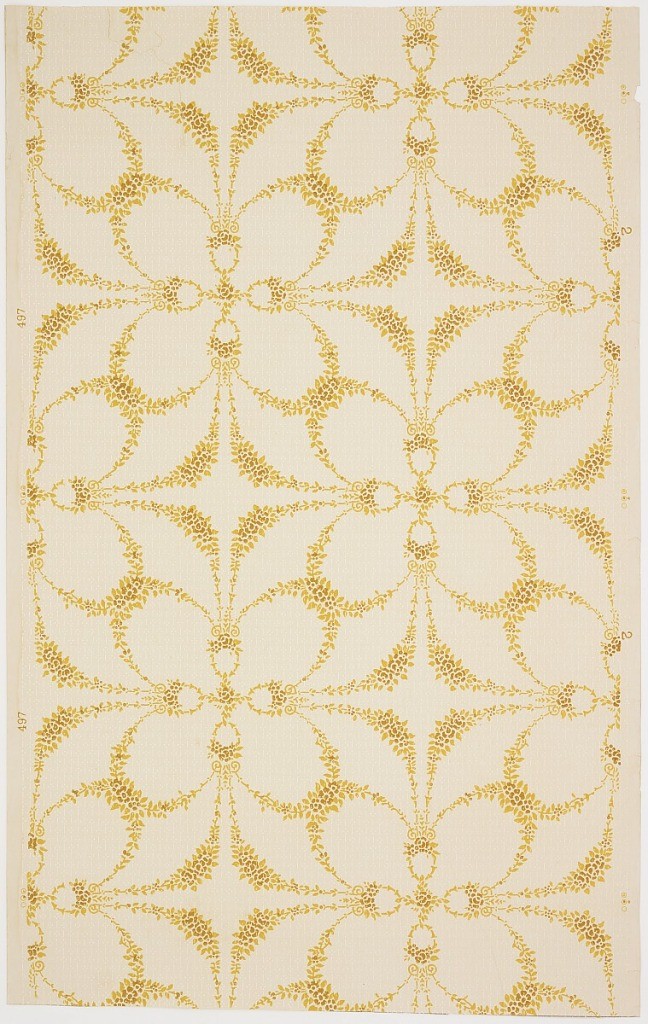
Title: Ceiling Paper
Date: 1905–1915
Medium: Machine-printed paper, liquid mica
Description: Overall interlacing circular motifs over dot pattern of liquid mica. Yellow, brown, and liquid mice on a cream ground.  Pattern number 497.